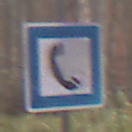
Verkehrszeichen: Fernsprecher
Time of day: Midday
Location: Outdoor (Nature)
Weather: Overcast
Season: Autumn
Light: Natural